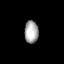
Tissue: lung
Cell type: Endothelial cells
Senescence score: 0.6578
Nuclear area (px): 309
Mean DAPI intensity: 166.576